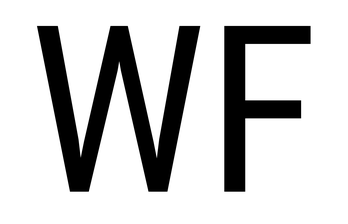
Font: Roboto_Condensed_Regular